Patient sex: M
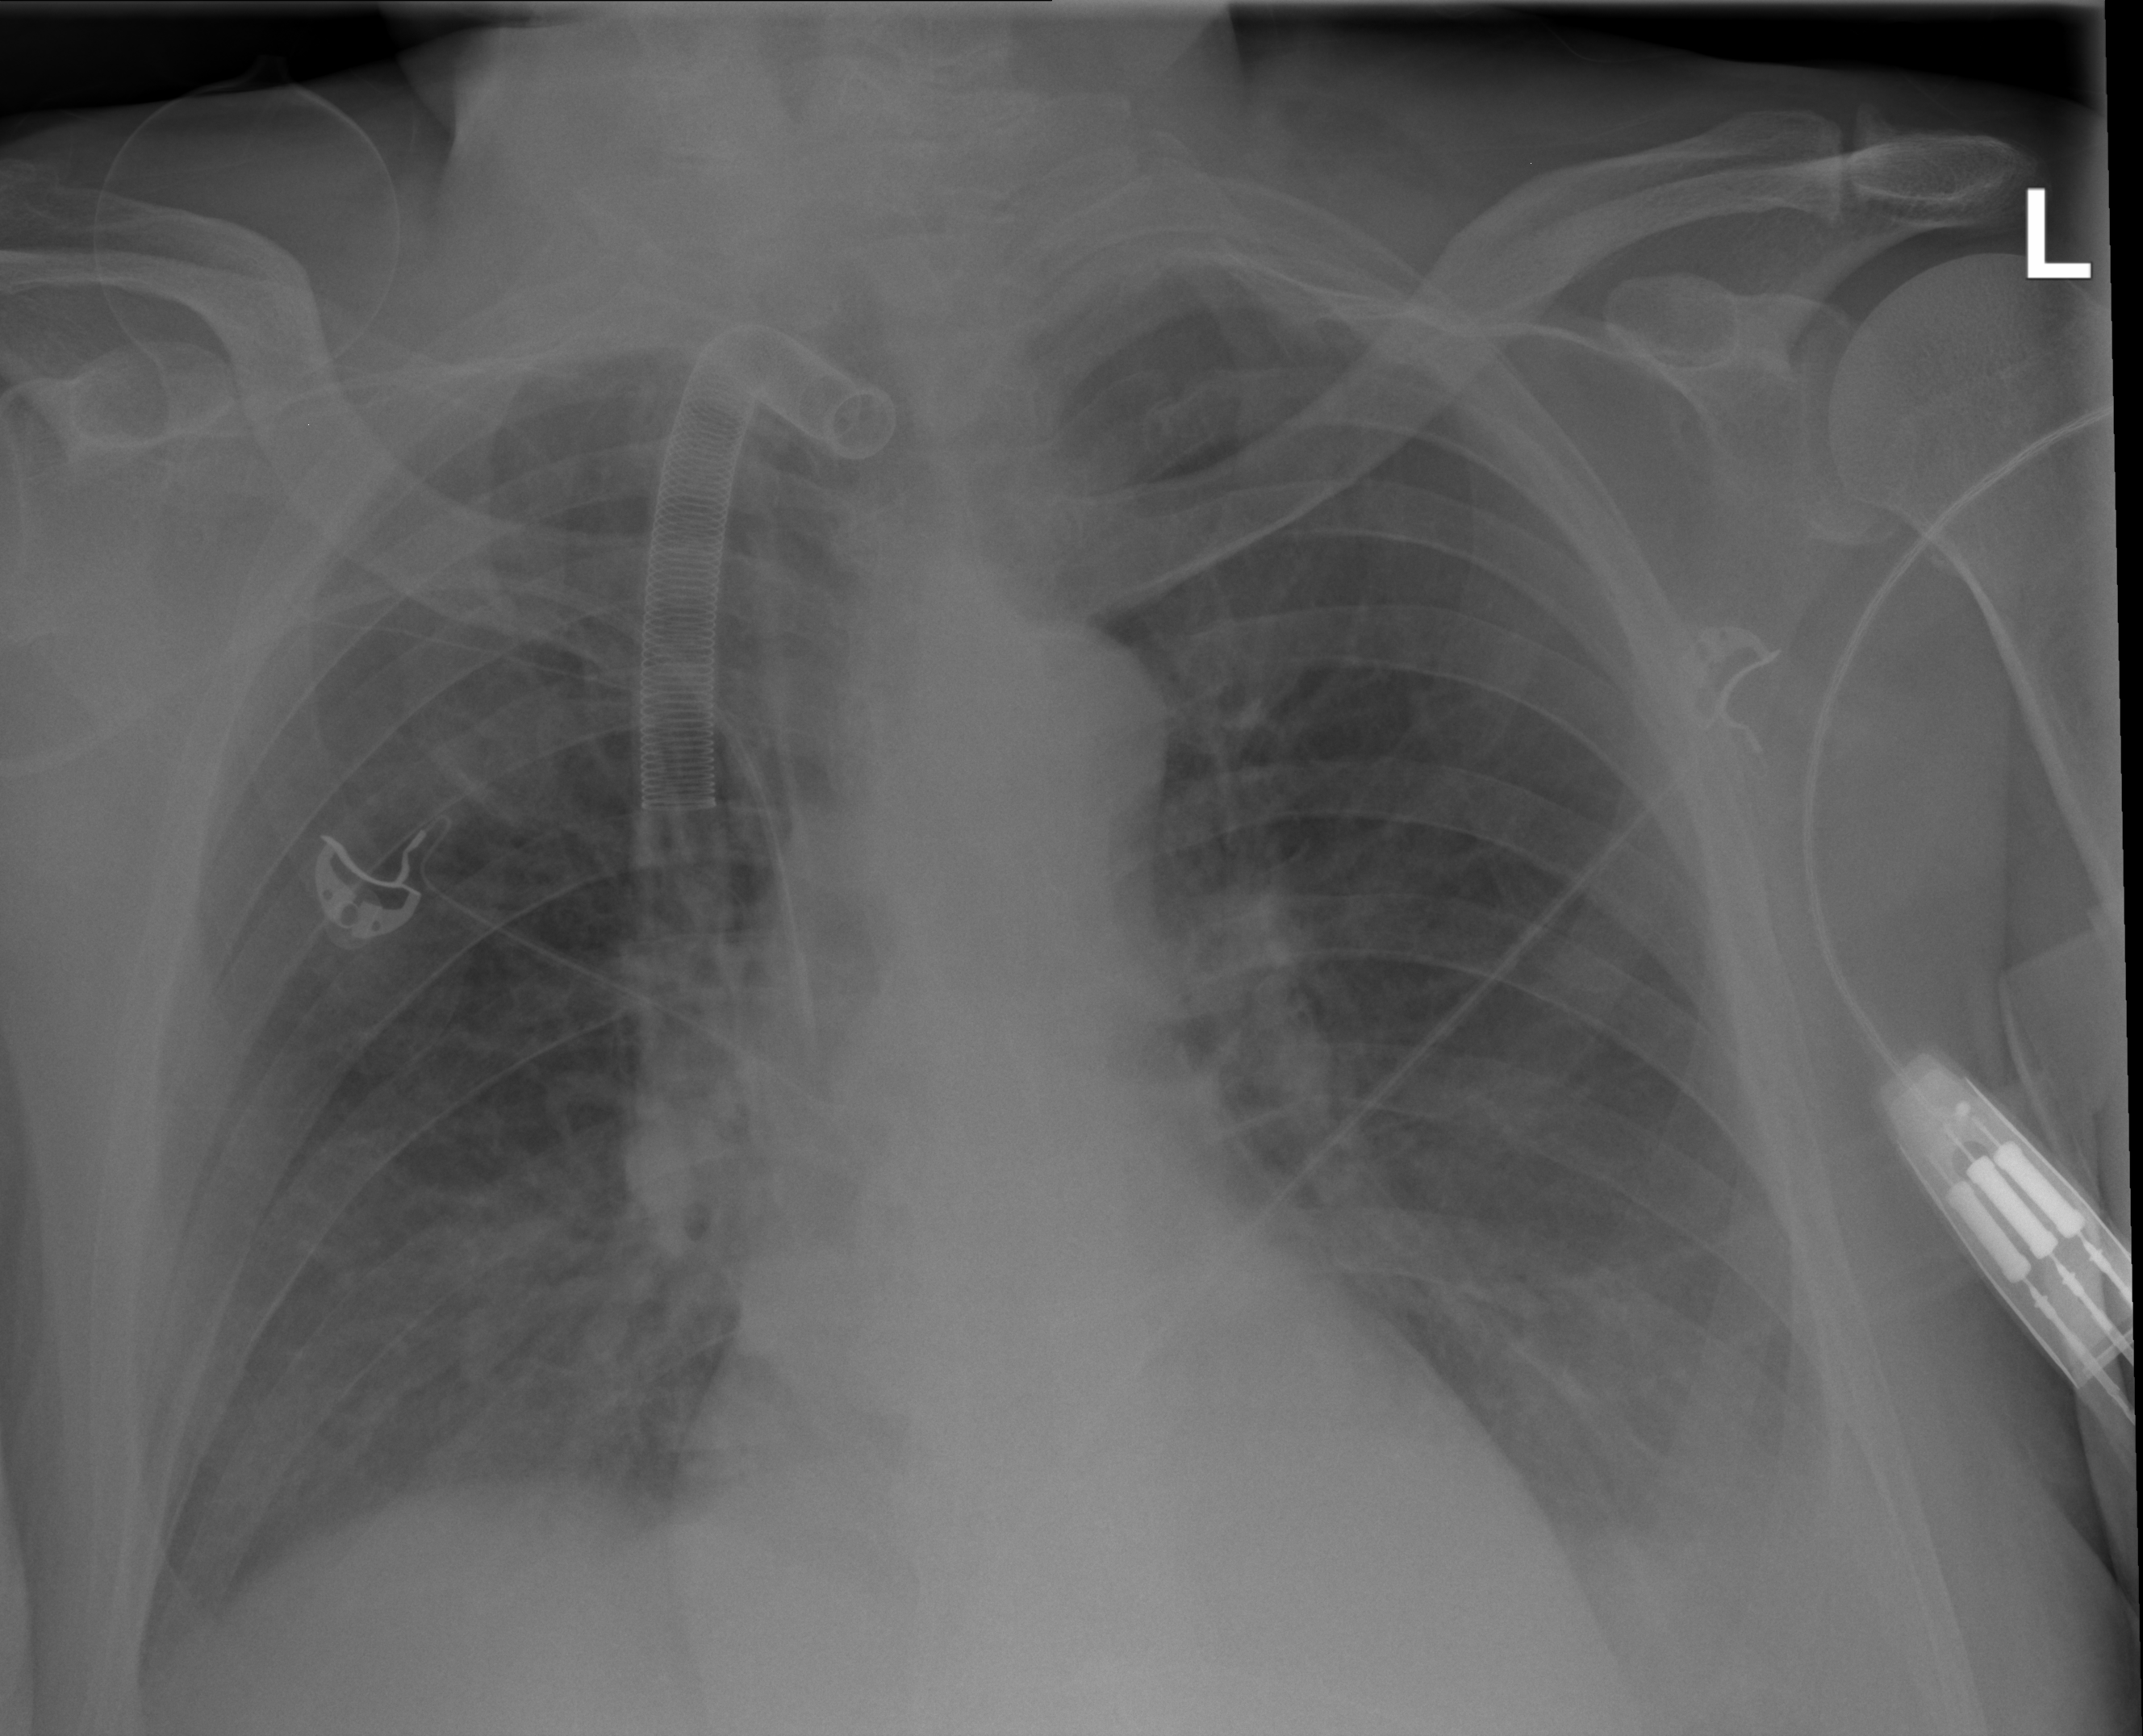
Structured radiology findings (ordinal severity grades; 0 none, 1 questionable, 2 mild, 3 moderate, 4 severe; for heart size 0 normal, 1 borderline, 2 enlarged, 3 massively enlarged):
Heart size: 0
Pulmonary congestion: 1
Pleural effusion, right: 1
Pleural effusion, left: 2
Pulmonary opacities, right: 1
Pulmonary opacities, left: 1
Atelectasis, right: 2
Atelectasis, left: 2